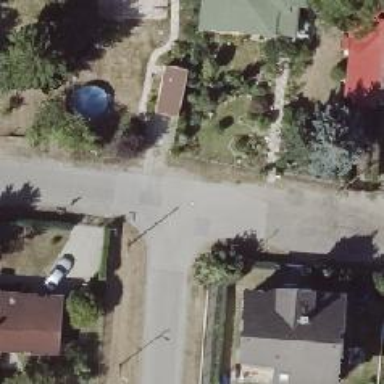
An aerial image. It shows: Residential road with asphalt surface.